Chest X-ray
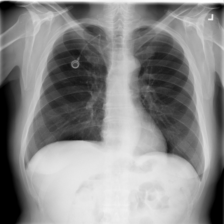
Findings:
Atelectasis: negative
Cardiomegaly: negative
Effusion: negative
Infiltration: negative
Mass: negative
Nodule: negative
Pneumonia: negative
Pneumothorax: negative
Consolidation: negative
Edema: negative
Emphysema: negative
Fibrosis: negative
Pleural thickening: negative
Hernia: negative